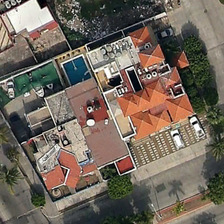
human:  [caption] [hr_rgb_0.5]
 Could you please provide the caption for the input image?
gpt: some green trees are around a large building in a resort .

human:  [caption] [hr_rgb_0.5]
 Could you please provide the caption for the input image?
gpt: some green trees are around a large building in a resort .

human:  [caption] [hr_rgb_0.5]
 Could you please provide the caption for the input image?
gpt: some green trees are around a large building in a resort .

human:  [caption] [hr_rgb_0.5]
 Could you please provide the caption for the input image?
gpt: some green trees are around a large building in a resort .

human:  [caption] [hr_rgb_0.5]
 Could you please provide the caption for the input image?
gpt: some green trees are around a large building in a resort .